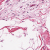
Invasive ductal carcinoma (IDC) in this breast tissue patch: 0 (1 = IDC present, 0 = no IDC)